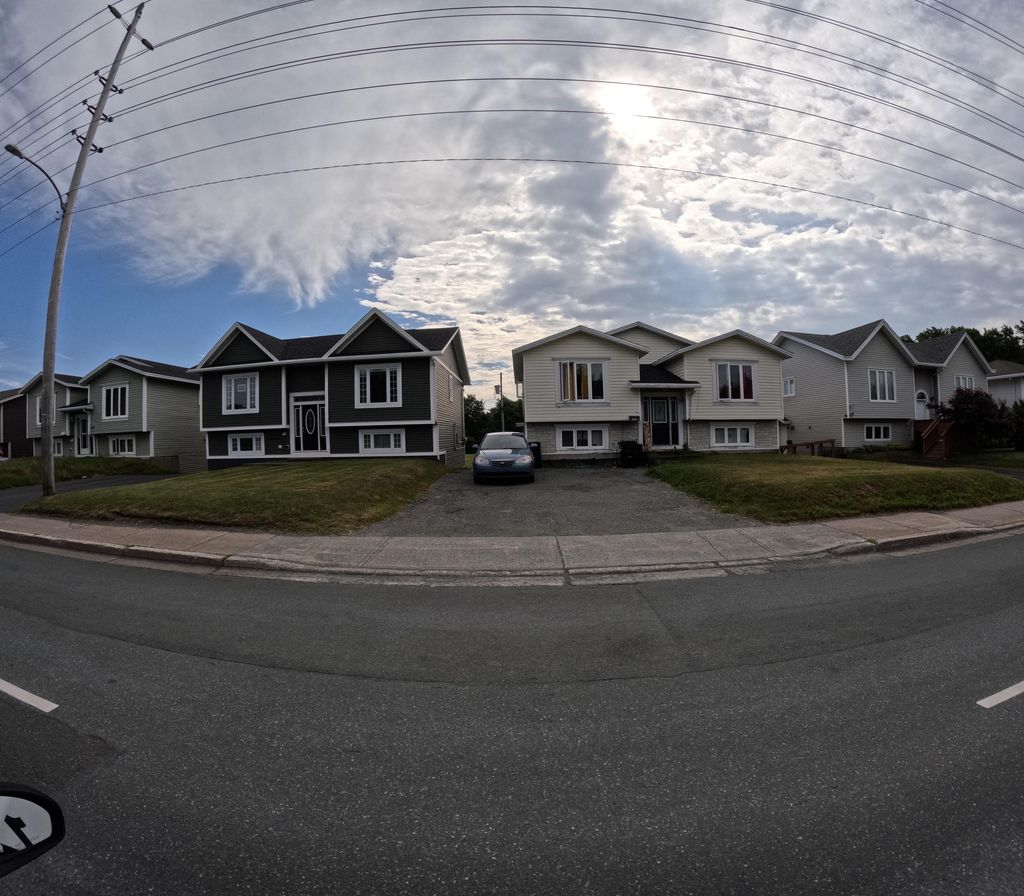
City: st_johns